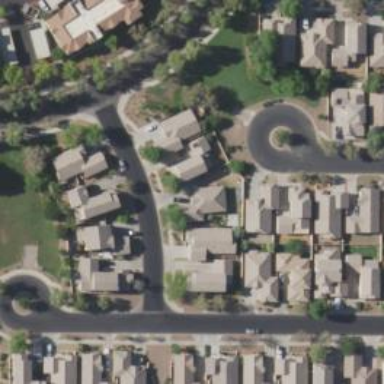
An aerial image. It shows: Residential road with sidewalk on the left.